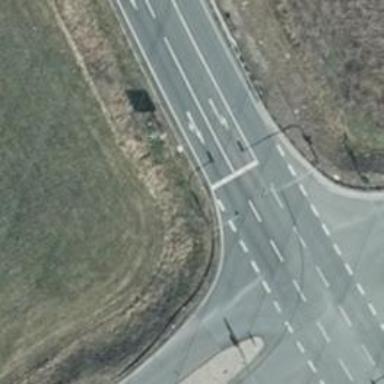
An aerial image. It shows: Asphalt motorway with primary highway classification.